Question: Hi Guys I am having following type of XML to parse.
'''
<?xml version="1.0" encoding="utf-8" ?>
<Functions>
<Function>
<Name>local:FunctionName</Name>
<Library>UserDefined</Library>
<Signature type="xs:decimal+">local:FunctionName(#?VALUE#,arg1,arg2,arg3) as xs:decimal+</Signature>
<Description>Some comments</Description>
<Code><![CDATA[some code]]></Code>
</Function>
<Function>
<Name>local:NewFunction</Name>
<Library>UserDefined</Library>
<Signature type="xs:decimal+">local:NewFunction(num1 as xs:string+,num2 as xs:string+,num3 as xs:string+) as xs:decimal+</Signature>
<Parameters>
<Parameter type="xs:string" occurence="+" name="num1">num1 as xs:string+</Parameter>
<Parameter type="xs:string" occurence="+" name="num2">num2 as xs:string+</Parameter>
<Parameter type="xs:string" occurence="+" name="num3">num3 as xs:string+</Parameter>
</Parameters>
<Description>Some comments</Description>
<Code><![CDATA[some code]]></Code>
</Function>
</Functions>
'''
and after Parsing I have to populate following Models
'''
List<Function> objFunctionsList = new List<Function>();
'''
where Function class is as follows
'''
public class Function
{
public String Name { get;set;}
public Parameter ReturnType { get; set;}
public List<Parameter> Parameters { get; set;}
public String Library{get;set;}
public String Signature{get; set;}
public String Description{get;set;}
public String Code{get;set;}
}
and the Parameter class is as follows
public class Parameter
{
[DefaultValue("")]
public String Name{get;set;}
[DefaultValue("")]
public String DataType{get;set;}
[DefaultValue("")]
public String OccurenceType {get; set;}
}
'''
The Code that i am trying is below. I am calling function written below to get list populated.
'''
public static List<Function> GetAllFunctions(String pXMLPath)
{
List<Function> objFunctionsList = new List<Function>();
try
{
XmlDocument xmlDoc = new XmlDocument();
xmlDoc.Load(pXMLPath);
XElement fList = XElement.Parse(xmlDoc.InnerXml);
// In following 10 lines I am getting Null-reference exception
var Functions = fList
.Element("Functions")
.Elements("Function")
.Select(Function => new
{
Name = (string)Function.Element("Name"),
Library = (string)Function.Element("Library"),
Signature = (string)Function.Element("Signature"),
ReturnType = (string)Function.Attribute("type"),
Description = (string)Function.Element("Description"),
Code = (string)Function.Element("Code"),
Parameters = GetParamsList(Function)
});
foreach (var f in Functions)
{
Function objFunction = new Function();
objFunction.Name = f.Name;
objFunction.Library = f.Library;
objFunction.Description = f.Description;
objFunction.Code = f.Code;
objFunction.Signature = f.Signature;
objFunction.State = 0;//Unmodified (Save not required)
#region Populating Return Type
string returnType = f.ReturnType;
string signature = f.Signature;
Parameter objReturnType = new Parameter();
if (String.IsNullOrEmpty(returnType) || returnType == Constants.XSNOPARAM)
{
objReturnType.Name = string.Empty;
objReturnType.OccurenceType = string.Empty;
objReturnType.DataType = Constants.XSNOPARAM;
}
else
{
if (returnType.EndsWith(Constants.ASTERIK))
{
objReturnType.DataType = returnType.Substring(0, returnType.Length - 1);
objReturnType.OccurenceType = Constants.OCCURENCES_ASTERISK;
}
else if (returnType.EndsWith(Constants.PLUS))
{
objReturnType.DataType = returnType.Substring(0, returnType.Length - 1);
objReturnType.OccurenceType = Constants.OCCURENCES_PLUS;
}
else if (returnType.EndsWith(Constants.QUESTION_MARK))
{
objReturnType.DataType = returnType.Substring(0, returnType.Length - 1);
objReturnType.OccurenceType = Constants.OCCURENCES_QUESTION;
}
else if (returnType.Length > 0)
{
objReturnType.DataType = returnType;
}
}
#endregion
objFunction.ReturnType = objReturnType;
objFunction.Parameters = new List<Parameter>();
foreach (var param in f.Parameters.ToList())
{
Parameter objParam = new Parameter();
objParam.Name = param.Name;
objParam.DataType = param.DataType;
objParam.OccurenceType = param.OccurenceType;
objFunction.Parameters.Add(objParam);
}
objFunctionsList.Add(objFunction);
}
}
catch (Exception ex)
{
}
return objFunctionsList;
}
private static List<Parameter> GetParamsList(XElement pParametersElement)
{
if (pParametersElement != null)
{
var Parameters = pParametersElement
.Elements("Parameter")
.Select(Parameter => new
{
Name = (string)Parameter.Attribute("name"),
Occurence = (string)Parameter.Attribute("occurence"),
Type = (string)Parameter.Attribute("type")
});
List<Parameter> objParamsList = new List<Parameter>();
foreach (var param in Parameters)
{
Parameter objParam = new Parameter();
objParam.Name = param.Name;
objParam.OccurenceType = param.Occurence;
objParam.DataType = param.Type;
objParamsList.Add(objParam);
}
return objParamsList;
}
else
return null;
}
'''
Mainly in following code i m getting Exception
'''
var Functions = fList
.Element("Functions")
.Elements("Function")
.Select(Function => new
{
Name = (string)Function.Element("Name"),
Library = (string)Function.Element("Library"),
Signature = (string)Function.Element("Signature"),
ReturnType = (string)Function.Attribute("type"),
Description = (string)Function.Element("Description"),
Code = (string)Function.Element("Code"),
Parameters = GetParamsList(Function)
});
'''

Stack Trace
'''
Type : System.NullReferenceException, mscorlib, Version=2.0.0.0, Culture=neutral, PublicKeyToken=b77a5c561934e089
Message : Object reference not set to an instance of an object.
Source : MyApp.XEG.Utility
Help link :
Data : System.Collections.ListDictionaryInternal
TargetSite : System.Collections.Generic.List'1[MyApp.XEG.Model.Function] GetAllFunctions(System.String)
Stack Trace : at MyApp.XEG.Utility.CFLFile.GetAllFunctions(String pXMLPath) in C:\MyApp\XEG.Utility\CFLFile.cs:line 189
'''
here the line 189 is the highlighted line in yellow
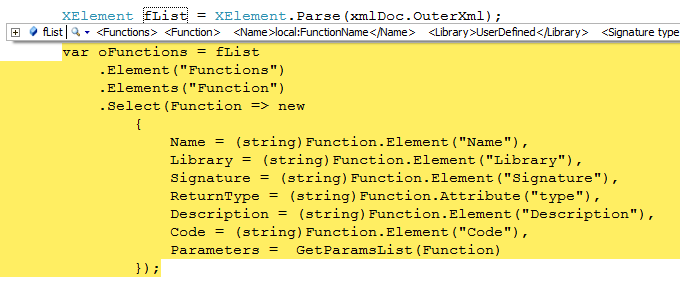
Answer: Errors:
- - 'var Functions = fList.Elements("Function").'- 'Parameters = GetParamsList(Function.Element("Parameters"))'- 'if (f.Parameters != null) foreach(var param in f.Parameters) {...}''GetAllFunctions'
with those changes, it works. There is also no need for 'XmlDocument' in here; 'XElement.Load()' would be preferable. Personally I'd use 'XmlSerializer' instead, but ... meh.